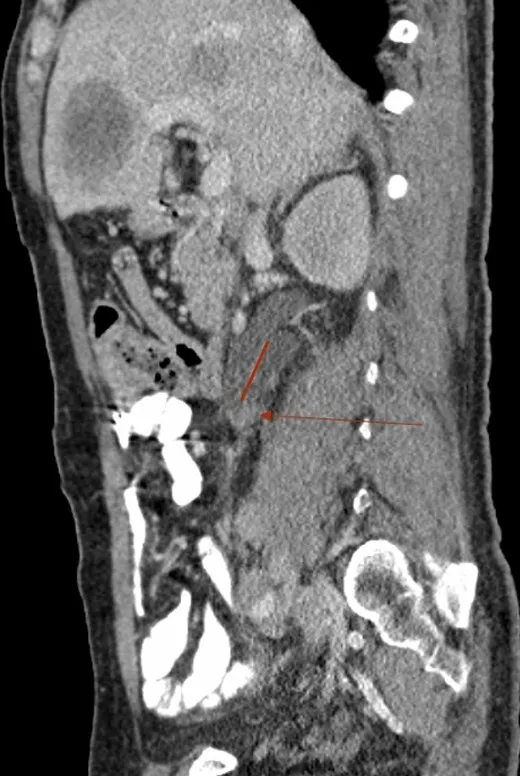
Sagittal view of CT scan with contrast showing a hydronephrotic bifid ureter (red line indicating boundary between two ureteral segments) with enhancement at bifurcation (see arrow).
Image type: radiology (ct)